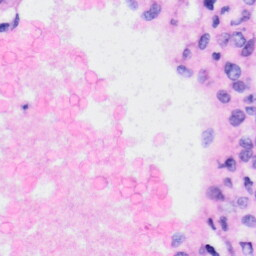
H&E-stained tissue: Liver